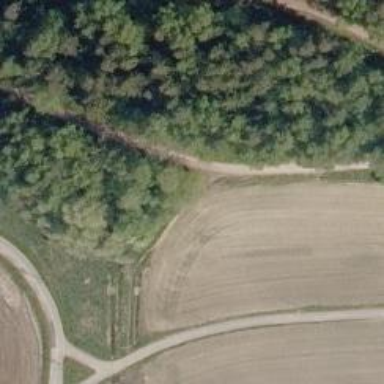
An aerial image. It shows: Path.